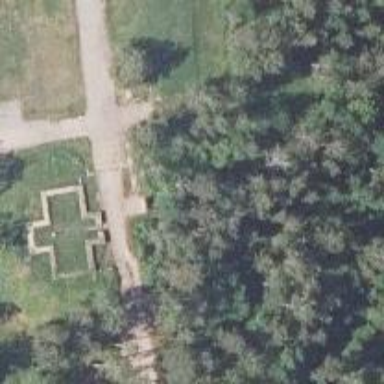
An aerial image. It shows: Historic memorial.